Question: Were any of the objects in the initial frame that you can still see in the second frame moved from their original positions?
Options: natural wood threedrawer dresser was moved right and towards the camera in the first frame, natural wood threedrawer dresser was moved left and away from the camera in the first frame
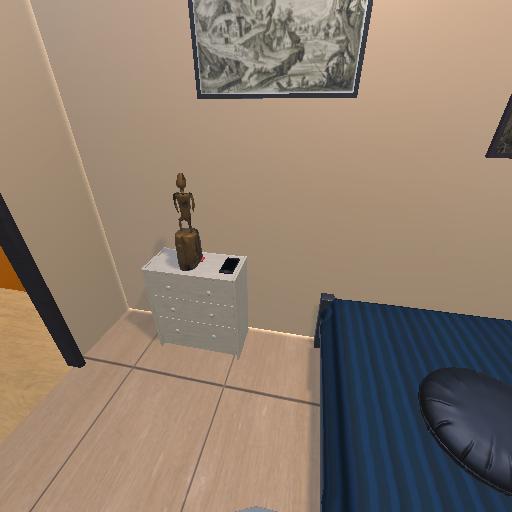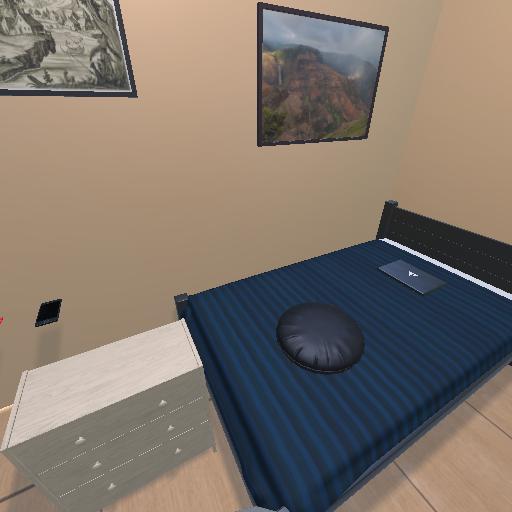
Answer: natural wood threedrawer dresser was moved right and towards the camera in the first frame